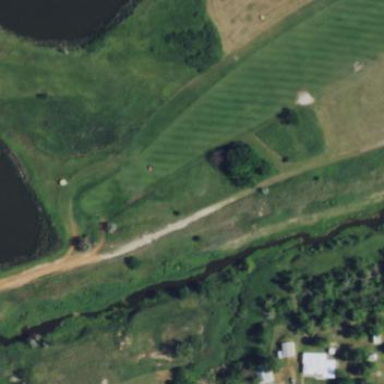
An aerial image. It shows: Golf tee.